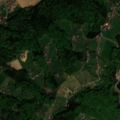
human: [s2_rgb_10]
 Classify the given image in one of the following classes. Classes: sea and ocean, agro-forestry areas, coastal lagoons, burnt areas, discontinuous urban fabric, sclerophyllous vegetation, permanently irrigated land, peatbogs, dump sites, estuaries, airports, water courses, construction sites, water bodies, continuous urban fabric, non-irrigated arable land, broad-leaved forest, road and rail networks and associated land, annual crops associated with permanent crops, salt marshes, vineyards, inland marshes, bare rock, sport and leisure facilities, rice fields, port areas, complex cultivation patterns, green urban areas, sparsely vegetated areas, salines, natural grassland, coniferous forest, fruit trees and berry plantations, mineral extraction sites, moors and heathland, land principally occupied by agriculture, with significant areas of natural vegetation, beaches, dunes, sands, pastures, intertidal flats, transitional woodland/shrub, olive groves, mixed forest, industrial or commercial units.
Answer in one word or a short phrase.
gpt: non-irrigated arable land, vineyards, pastures, broad-leaved forest